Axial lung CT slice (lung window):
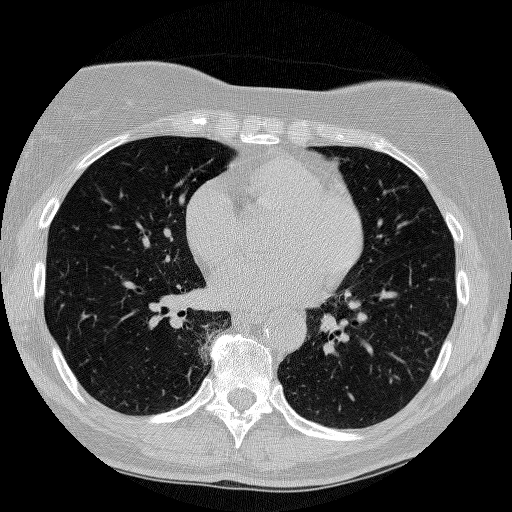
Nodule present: no